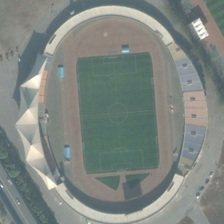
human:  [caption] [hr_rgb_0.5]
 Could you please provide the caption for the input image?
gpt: there is a stadium between a road and a sports field .

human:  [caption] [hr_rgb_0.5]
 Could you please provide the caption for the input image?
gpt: here lies a large oval stadium with soccer field and running trackes inside it .

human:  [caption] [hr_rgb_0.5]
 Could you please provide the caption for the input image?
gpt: there is a stadium between a road and a sports field .

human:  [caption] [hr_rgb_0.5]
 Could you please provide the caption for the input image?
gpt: there is a stadium between a road and a sports field .

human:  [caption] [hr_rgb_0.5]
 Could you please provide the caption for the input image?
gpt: a football field is in an oval stadium near a road with cars and a line of green trees .